Interaction volume radius: 10 \u00c5
Interaction volume height: 15 \u00c5
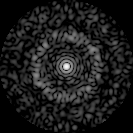
Disorder parameter: 0.8438